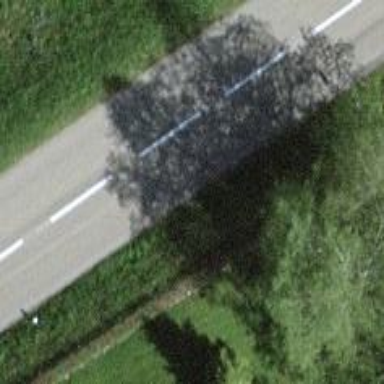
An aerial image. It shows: Tertiary road.